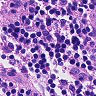
Metastatic tissue present: no